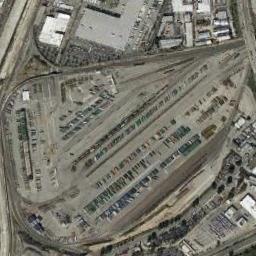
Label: railway_station